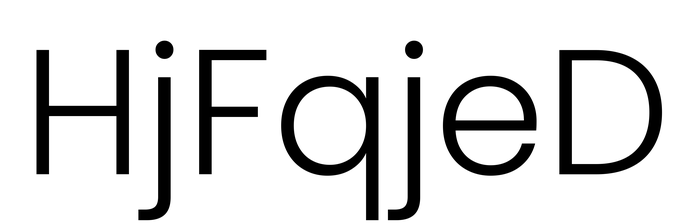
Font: Poppins-Light